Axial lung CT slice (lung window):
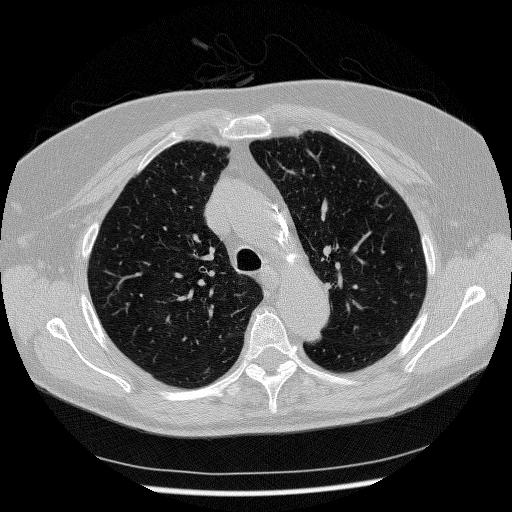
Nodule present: no